Question: I want to have two gridviews on top of each other like so:
The top one has style float:right and overflow: auto for a scroll bar.
The bottom one has style overflow: auto for a scroll bar as well.
However, when I try to view my page, gridview 2 ends up to the left of gridview 1 (unless I remove overflow: auto). Is there a way to fix that? I tried using '<br>' but that didn't help.
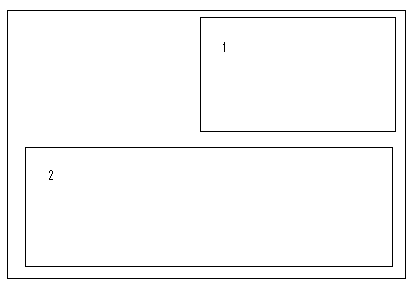
Answer: Add a '<div>' element between the two gridviews with 'style="clear: both;"' which will act as a break between the floating elements.
you could just add 'style="clear: both;"' to each gridview.